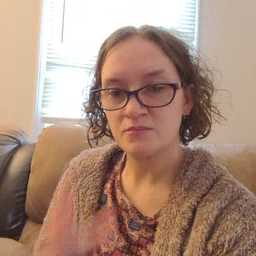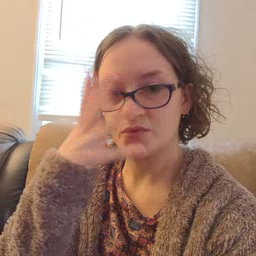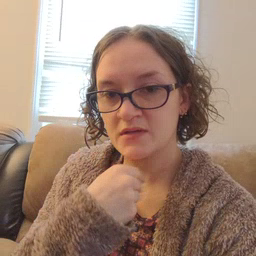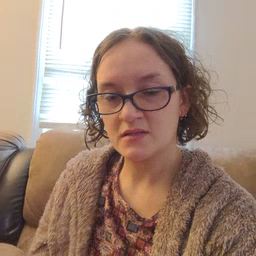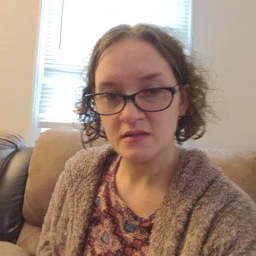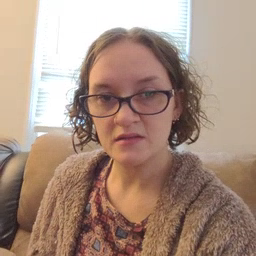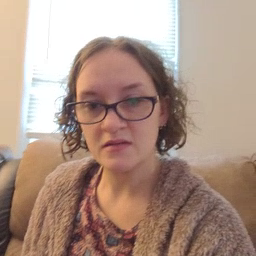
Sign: pretty